Field crop: tomato
Growth stage: 1
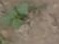
Species: solanum